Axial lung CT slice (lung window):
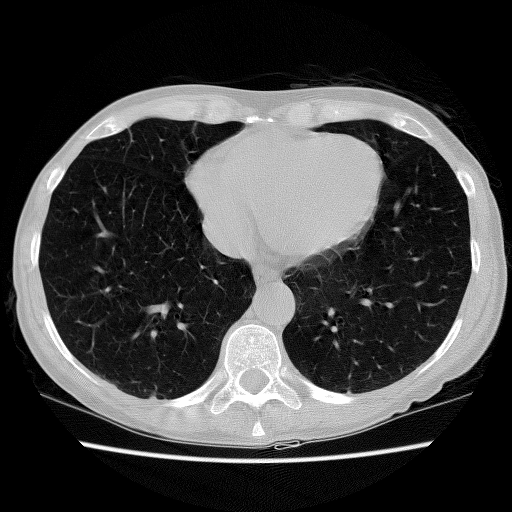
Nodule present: no